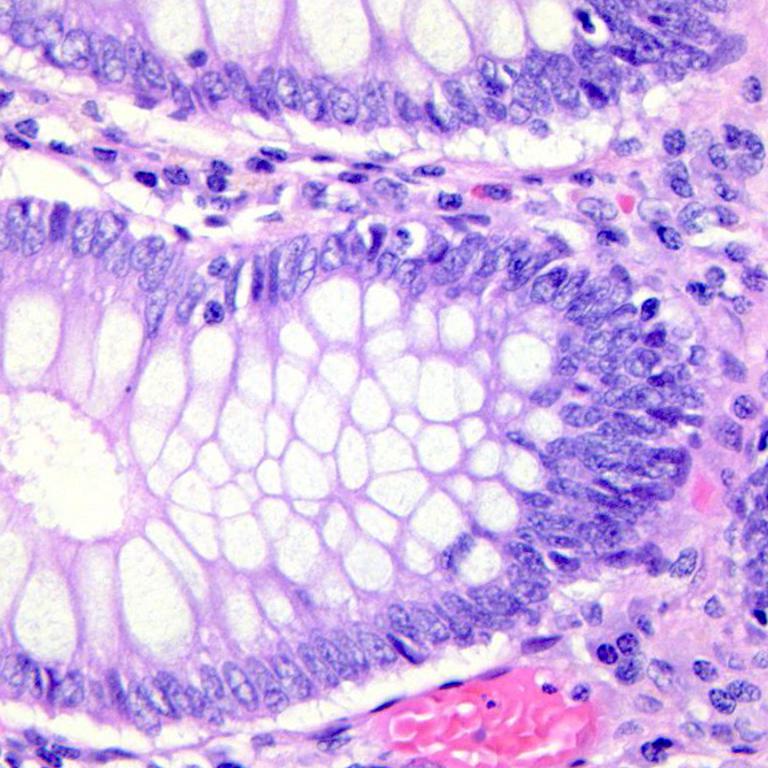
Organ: colon
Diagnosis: benign